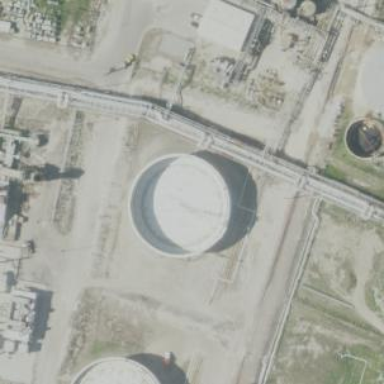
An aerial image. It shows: Storage tank which is man-made and housed in building.